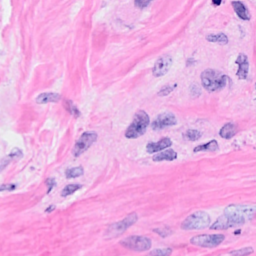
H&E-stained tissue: Breast